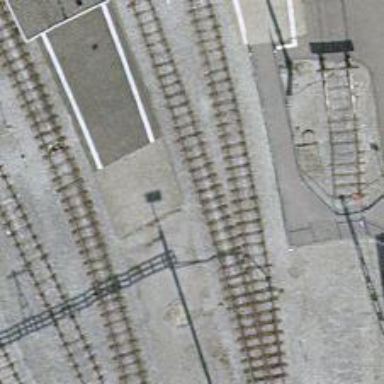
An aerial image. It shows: Narrow-gauge railway track with one electrified contact line.